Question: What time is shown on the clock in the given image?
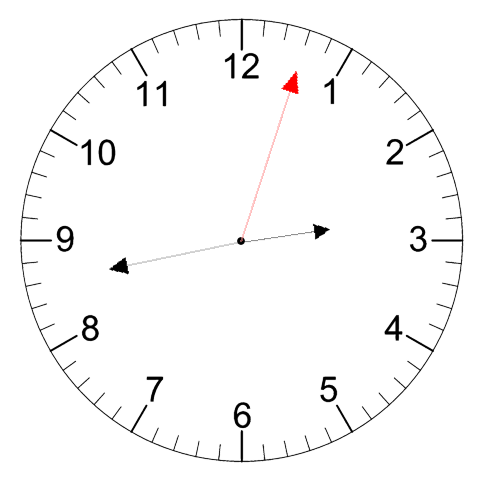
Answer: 02:43:03